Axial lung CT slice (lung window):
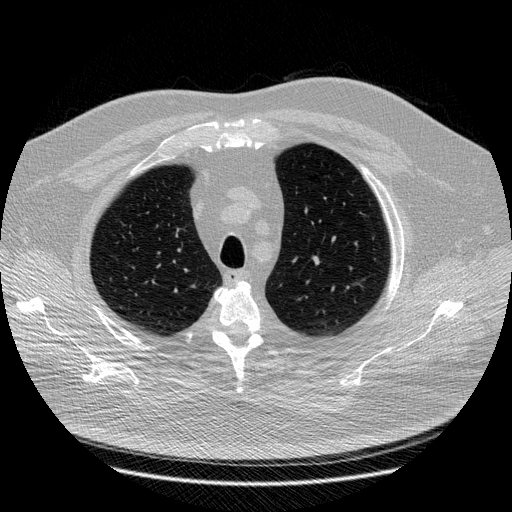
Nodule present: no